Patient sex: F
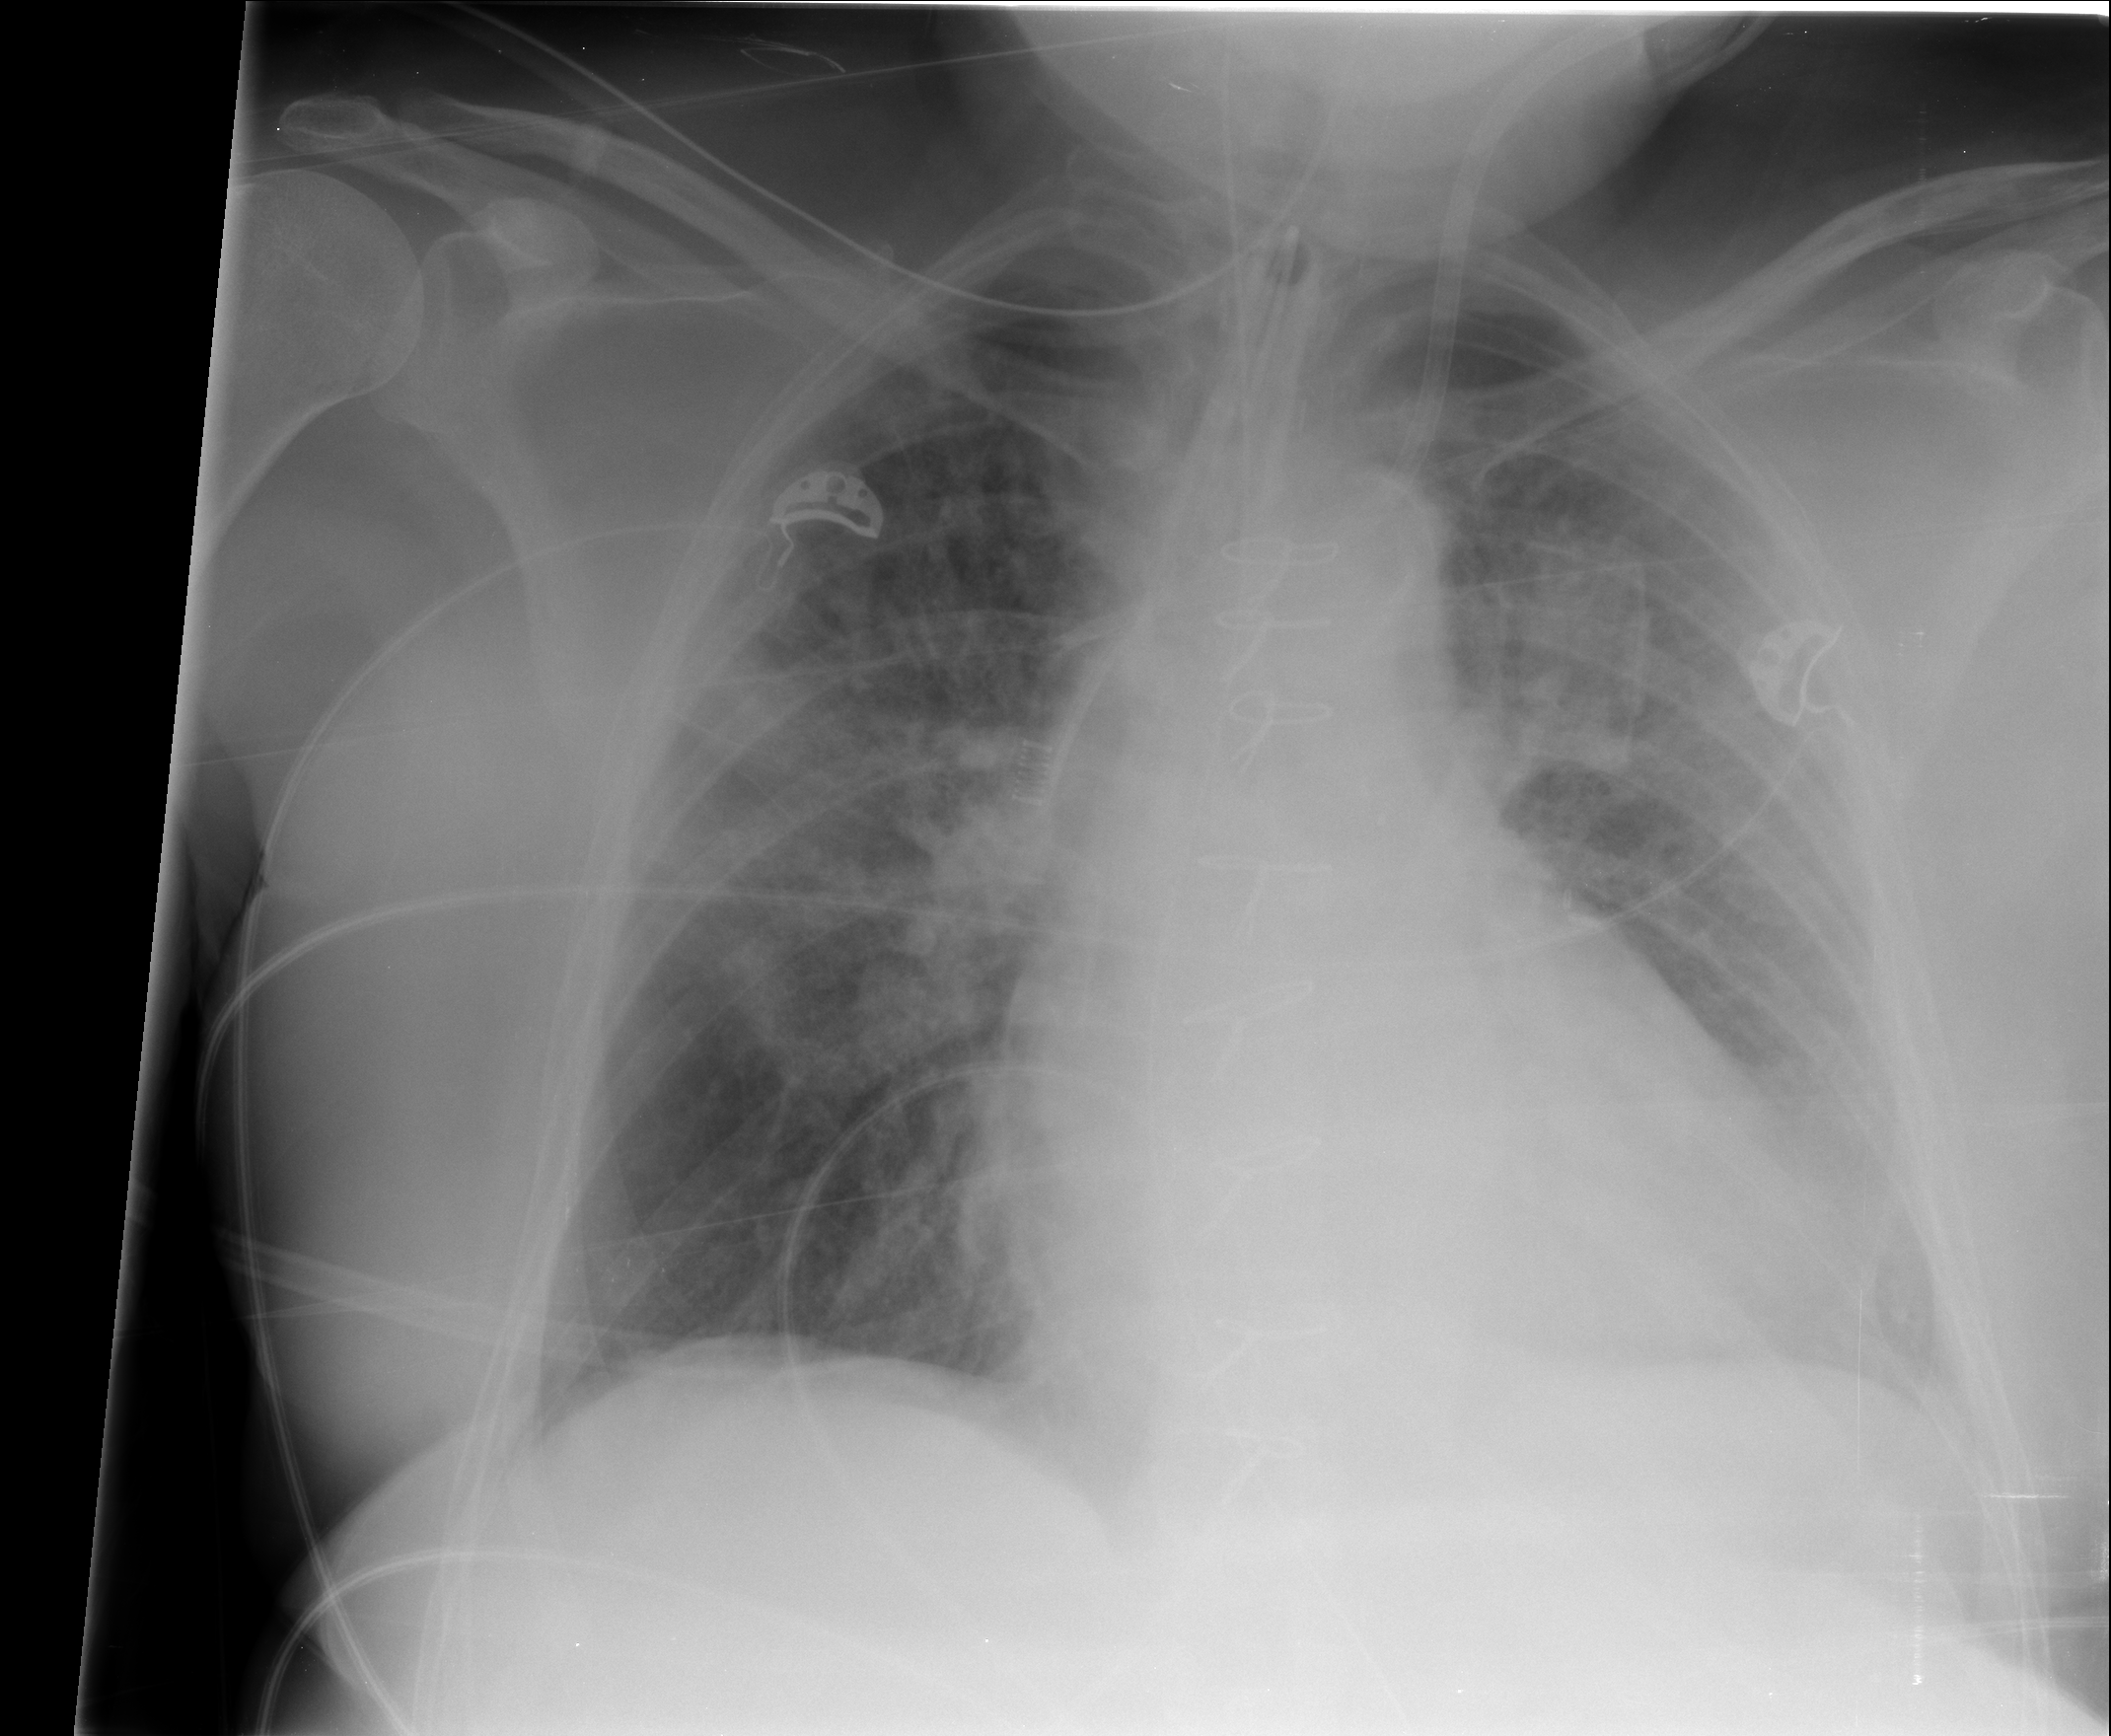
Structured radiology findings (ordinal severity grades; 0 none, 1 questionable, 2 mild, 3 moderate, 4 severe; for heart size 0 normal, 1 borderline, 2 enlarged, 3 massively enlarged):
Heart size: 2
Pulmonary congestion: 2
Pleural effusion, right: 1
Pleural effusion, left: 1
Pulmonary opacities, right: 3
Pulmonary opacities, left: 2
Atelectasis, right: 2
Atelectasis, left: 2